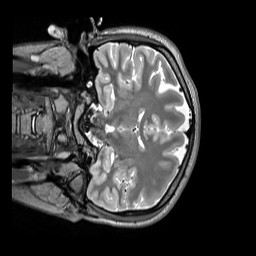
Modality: T2w
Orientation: coronal
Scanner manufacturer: siemens
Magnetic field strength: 3 T
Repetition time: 3.2 s
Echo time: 0.406 s